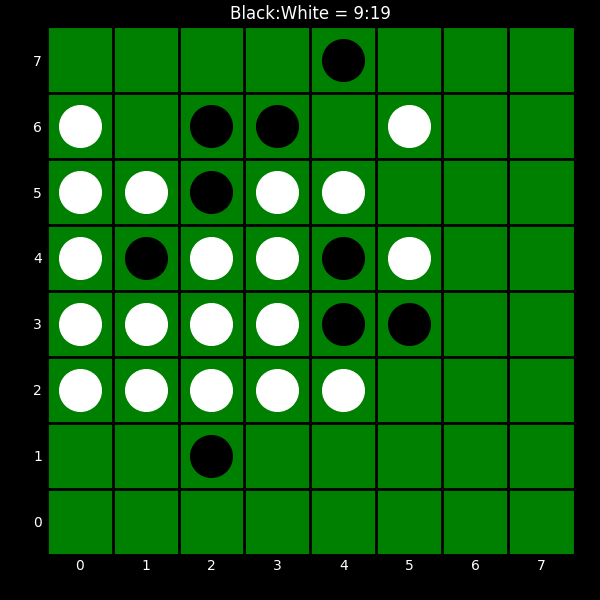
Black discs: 9
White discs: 19